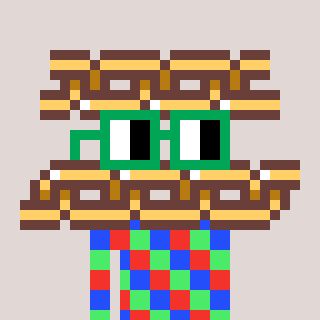
a pixel art character with square green glasses, a chain-shaped head and a darkbrown-colored body on a warm background